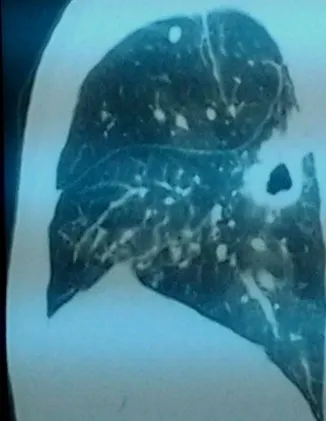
Thoracic CT scan showing cavitary lesion in upper lobe of the right lung.
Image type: radiology (ct)